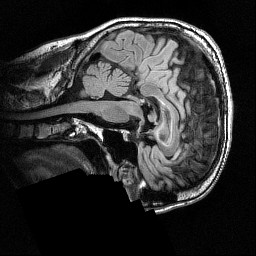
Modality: FLAIR
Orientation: sagittal
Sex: male
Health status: ill
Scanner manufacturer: siemens
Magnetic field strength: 3 T
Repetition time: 7 s
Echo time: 0.372 s